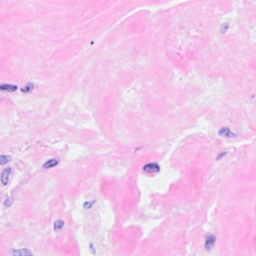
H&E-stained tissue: Breast